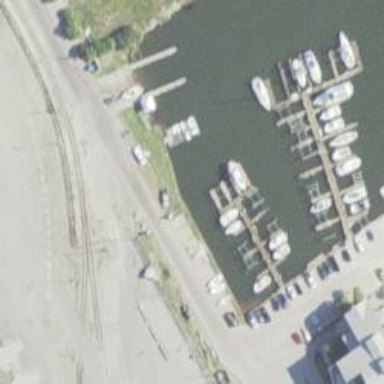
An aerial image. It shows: Man-made pier.